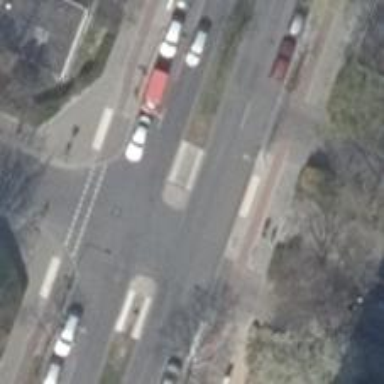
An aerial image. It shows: Asphalt footway with unmarked crossing.